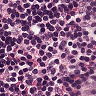
Metastatic tissue present: no